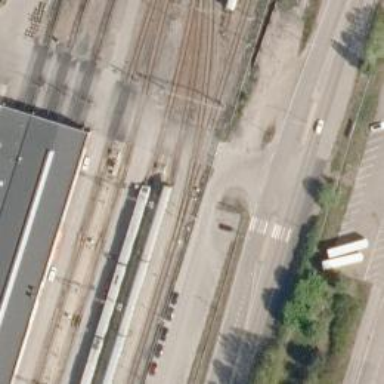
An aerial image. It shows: Rail yard with electrified contact lines for the trains.